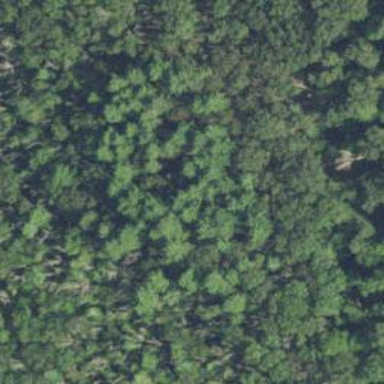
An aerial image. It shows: Mixed woodland with various types of leaves.